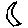
Label: moon